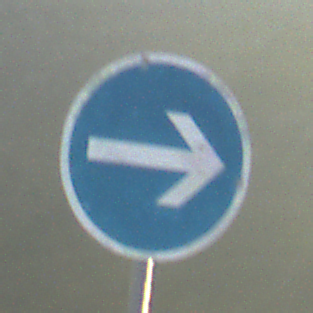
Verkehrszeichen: VorgeschriebeneFahrtrichtungHierRechts
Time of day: SunriseSunset
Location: Outdoor (Nature)
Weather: PartlyCloudy
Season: Summer
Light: Natural